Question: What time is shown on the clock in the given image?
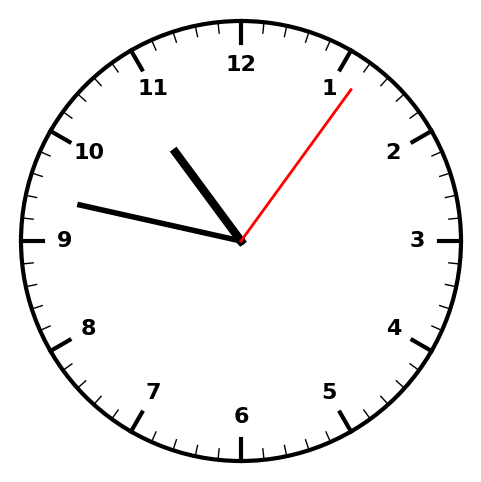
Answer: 10:47:06